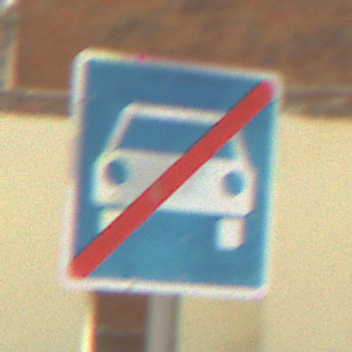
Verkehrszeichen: EndeKraftfahrstrasse
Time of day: Midday
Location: Outdoor (Suburban)
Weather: PartlyCloudy
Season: NotSpecified
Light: Natural